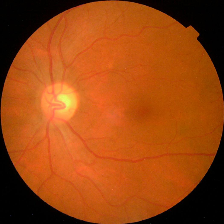
Diabetic retinopathy grade: No DR